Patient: sex M, age 45
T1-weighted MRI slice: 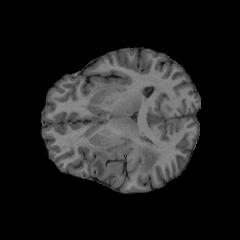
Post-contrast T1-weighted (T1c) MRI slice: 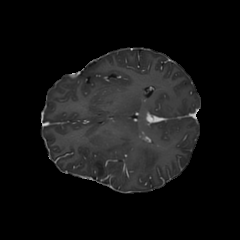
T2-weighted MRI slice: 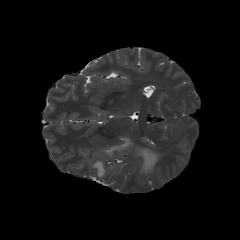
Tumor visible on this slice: yes
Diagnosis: Astrocytoma, IDH-wildtype
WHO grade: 2